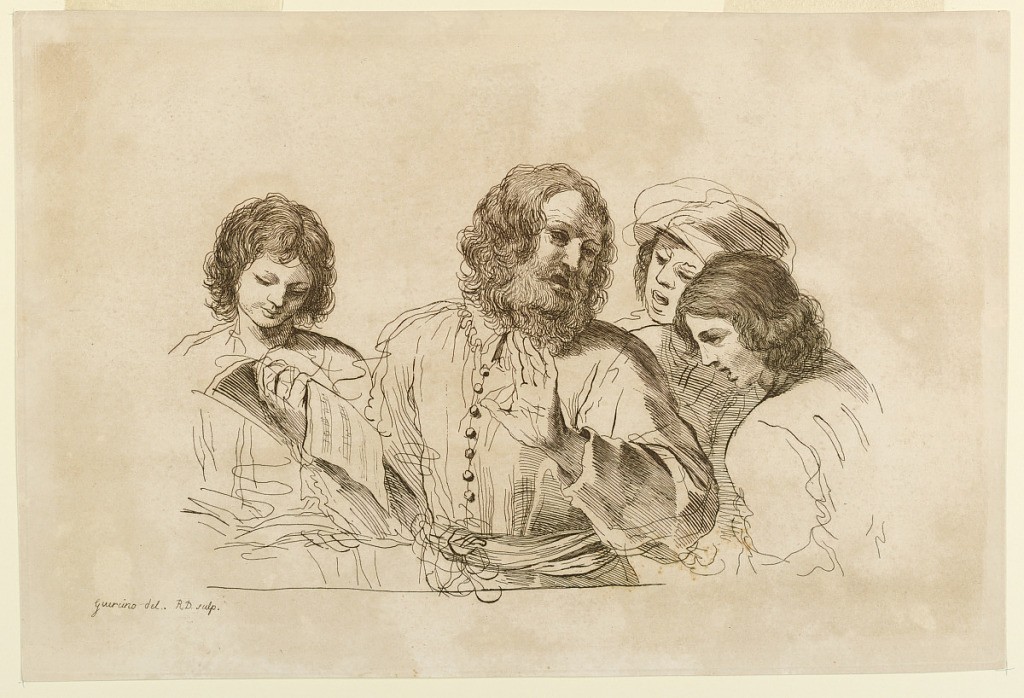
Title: A Vocal Concert
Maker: Robert Dighton, British, ca. 1752 - 1814
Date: ca. 1780–1805
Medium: Engraving on white paper
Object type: Print
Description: An older bearded man leads with his left hand, and holds the music in his right, for three boys who surround him.